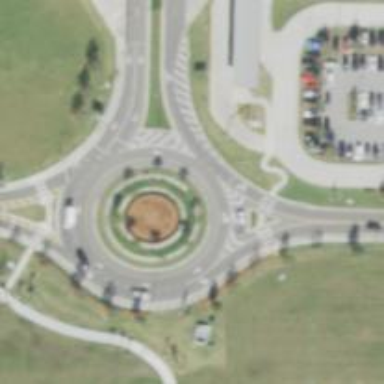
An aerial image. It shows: Tertiary road with asphalt surface leading to roundabout.